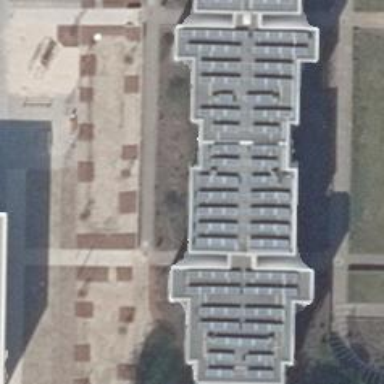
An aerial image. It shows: Image showing building with apartments.